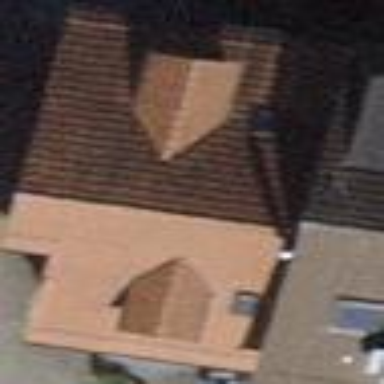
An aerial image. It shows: Building with tile roof.